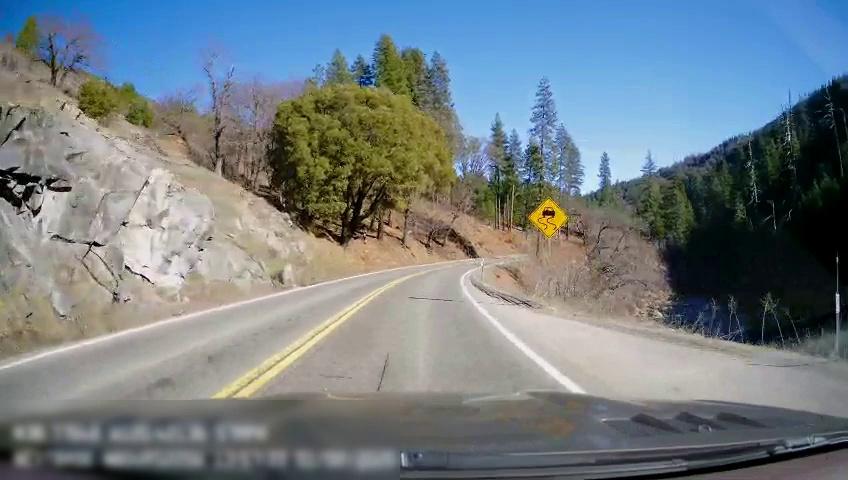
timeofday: Day
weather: Sunny
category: Drivable Space
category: Drivable Space
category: Lanes | Opposite Lane
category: Lanes | Current Lane
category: Lanes | Opposite Lane
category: Lanes | Current Lane
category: Traffic | Signs